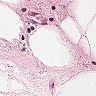
Metastatic tissue present: no